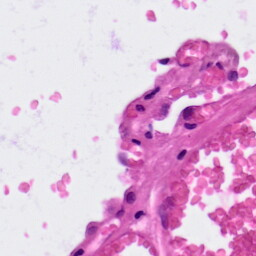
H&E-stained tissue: Lung